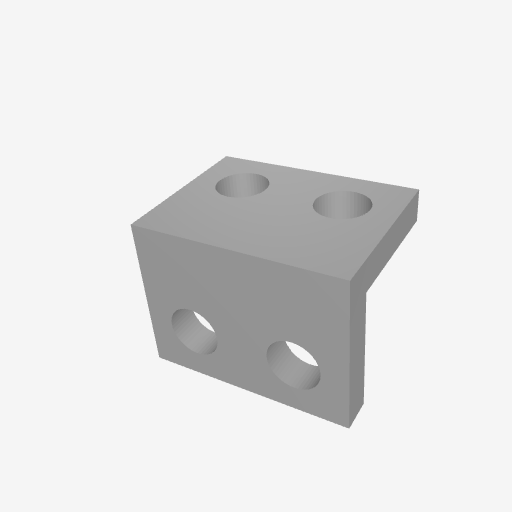
Part: LBeam2H